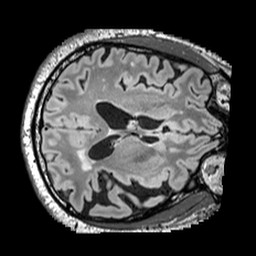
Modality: FLAIR
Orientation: axial
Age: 43
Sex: male
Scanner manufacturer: siemens
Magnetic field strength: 3 T
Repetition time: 5 s
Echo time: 0.387 s